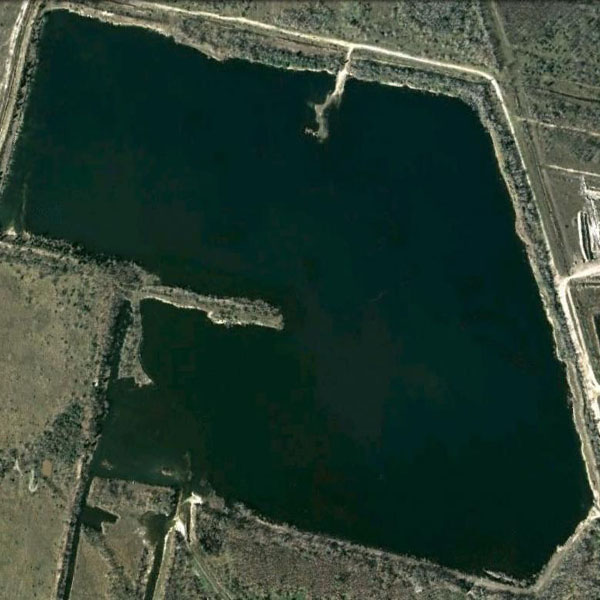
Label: Pond